Field crop: maize
Growth stage: 2
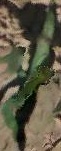
Species: maize